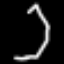
Label: octagon